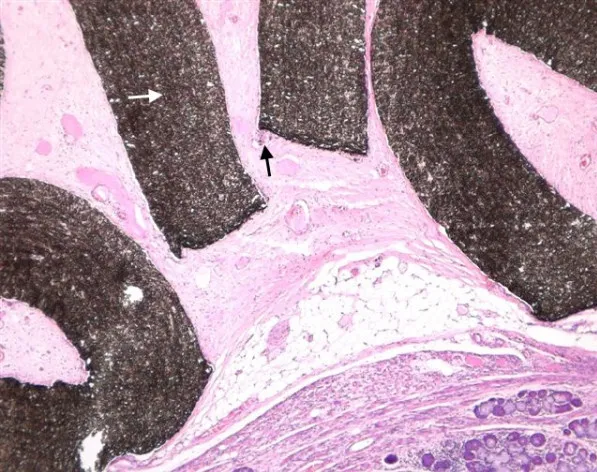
Low power magnification showing broad interlacing bands of Gortex material (white arrow) surrounded by mild foreign-body giant cell granulomatous reaction with some associated fibrosis (black arrow).
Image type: pathology (h&e)